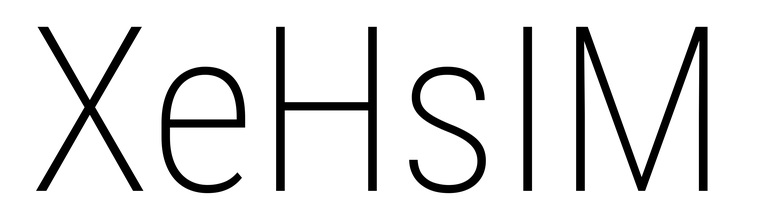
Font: Roboto_Condensed_ExtraLight